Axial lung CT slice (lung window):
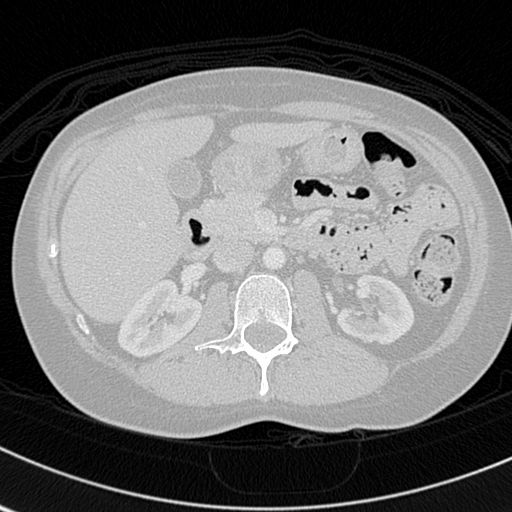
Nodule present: no